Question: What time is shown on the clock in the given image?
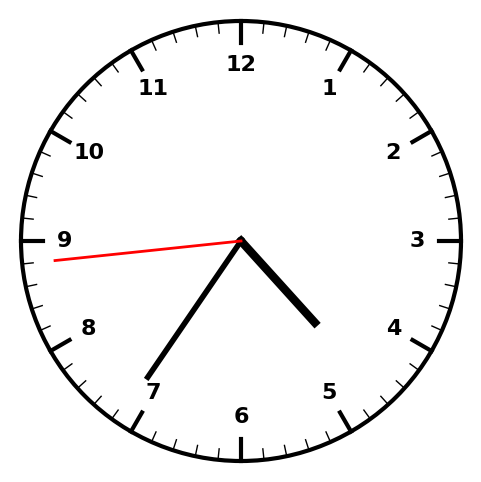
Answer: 04:35:44